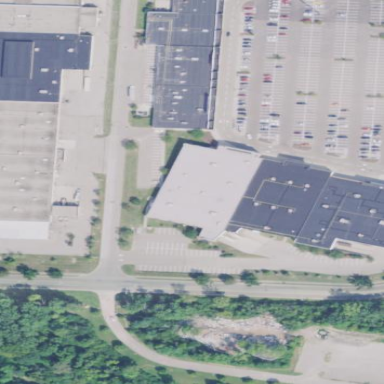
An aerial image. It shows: Department store building.